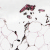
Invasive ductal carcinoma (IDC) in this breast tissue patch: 0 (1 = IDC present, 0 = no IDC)